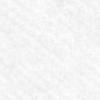
Label: no_change